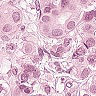
Metastatic tissue present: yes